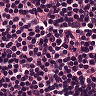
Metastatic tissue present: no